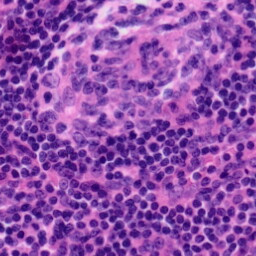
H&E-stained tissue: Tonsil